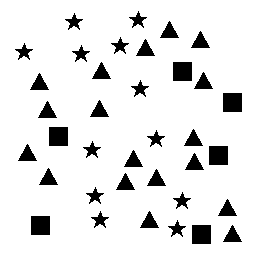
Squares: 6
Triangles: 18
Stars: 12
Total shapes: 36